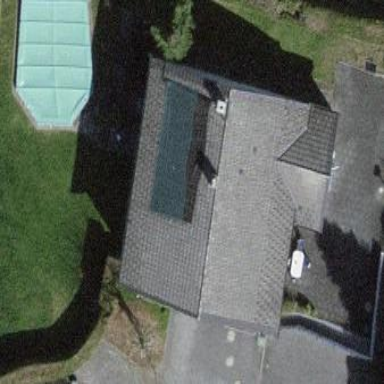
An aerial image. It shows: Simple and straightforward house.